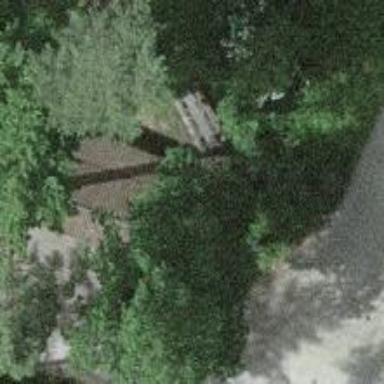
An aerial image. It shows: Picnic shelter provides comfortable rest area.